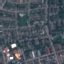
Land use / land cover: Residential